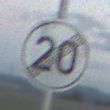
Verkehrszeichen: EndeGeschwindigkeit20
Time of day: SunriseSunset
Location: Outdoor (Nature)
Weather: PartlyCloudy
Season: NotSpecified
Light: Natural